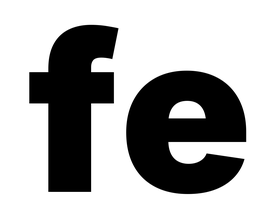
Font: Inter_Black